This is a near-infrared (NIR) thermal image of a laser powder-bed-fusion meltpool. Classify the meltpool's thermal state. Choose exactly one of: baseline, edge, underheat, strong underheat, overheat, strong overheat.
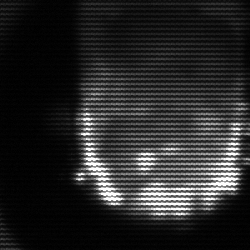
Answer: baseline